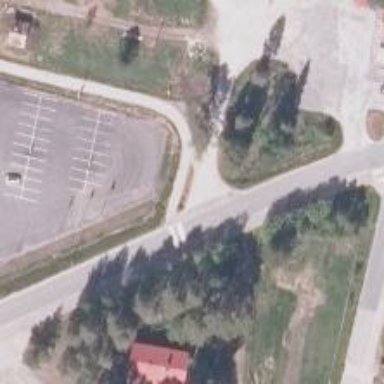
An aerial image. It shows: Asphalt cycleway with uncontrolled zebra crossing.